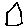
Label: house